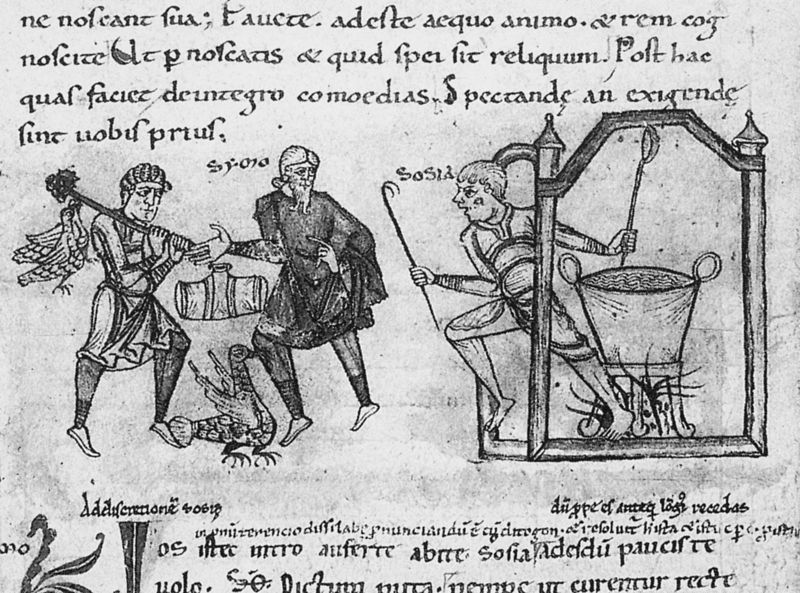
Titel: Komödien
Künstler: Terences
Standort: Frankreich (EU - F)
Institution: Rom, Biblioteca Vaticana
Schlagwörter: feuer, vogel, männer, schwarz, zeichnung, haus, alt, bart, vögel, gewand, brunnen, stock, henkel, topf, schrift, stab, grafik, wütend, barfuss, flamme, buch, flammen, druck, illustration, text, rennen, fass, schuh, ritter, jagd, geflügel, mittelalter, kochen, huhn, kelle, koch, handschrift, kessel, hühner, zeichnungen, latein, lateinisch, truthan, erlegen, kock, alt#, unziale, halbunziale, sosia, animo, hihn, heker